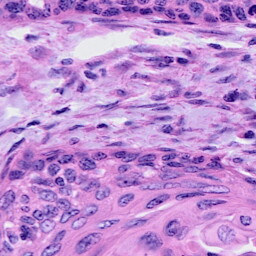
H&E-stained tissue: Cervix